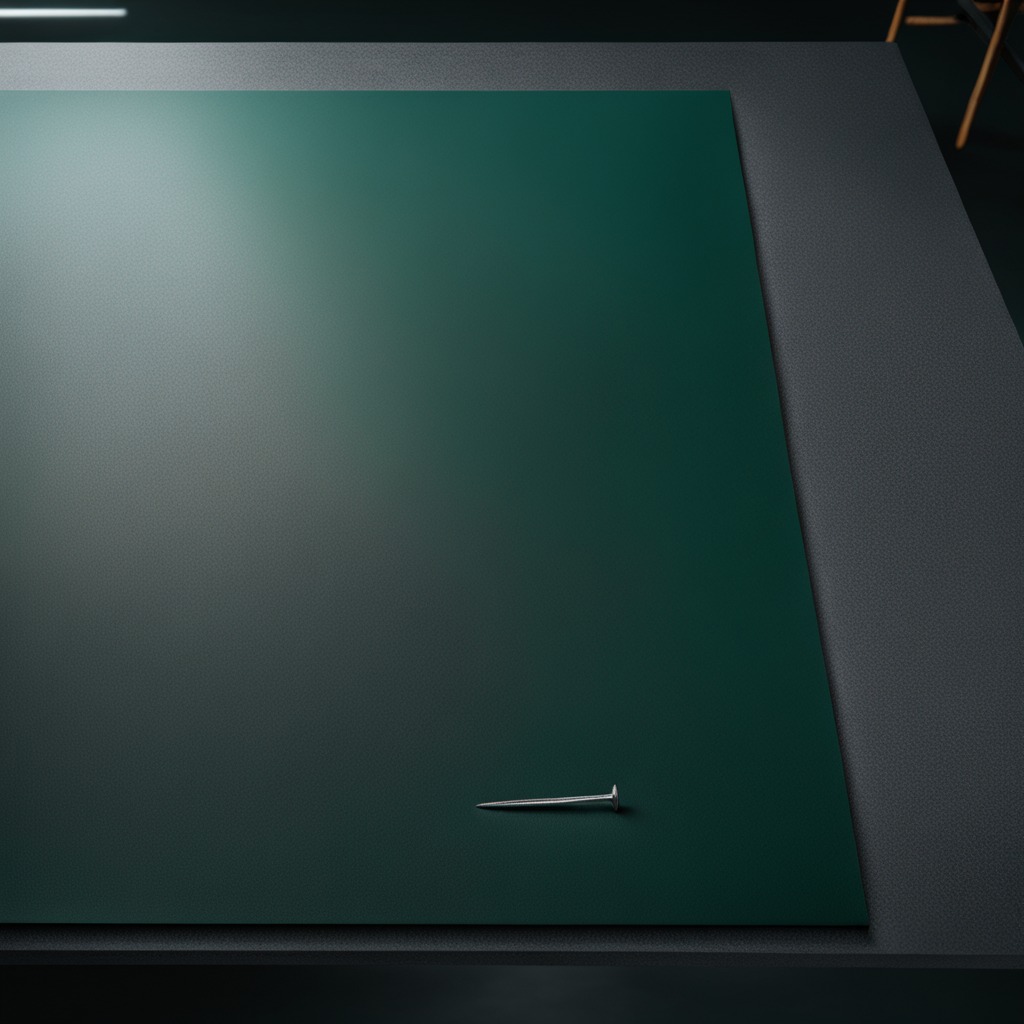
A nail is lying on the tabletop.